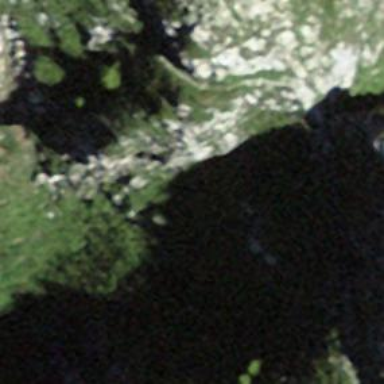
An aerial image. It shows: Cliff in nature.